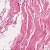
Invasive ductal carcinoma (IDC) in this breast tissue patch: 0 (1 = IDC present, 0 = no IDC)